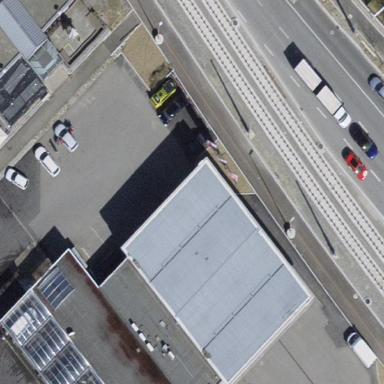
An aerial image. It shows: Fuel station with roof.